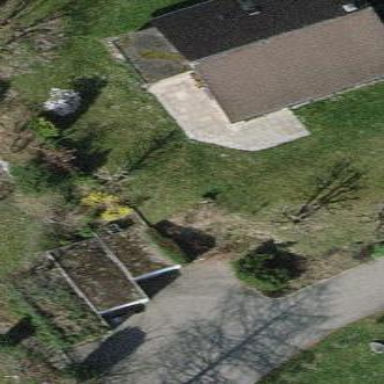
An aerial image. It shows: Group of garages.